Current action and preconditions to check: path_clear

Your task: For each precondition in the list above, predict whether it will hold at this action.

Consider the current scene as observed from the mobile robot's camera, and analyze the predicted future states of all dynamic agents (e.g., people, animals, vehicles, or any moving entities) within the NEXT SECOND.

IMPORTANT: Only answer "very likely" if you are absolutely certain—based on strong, clear evidence—that a dynamic agent will violate the precondition in the predicted future state. Do NOT answer "very likely" for unlikely, ambiguous, or low-probability risks.

Ask yourself for each precondition: Is there a high probability, with clear and convincing evidence, that the predicted future states of any dynamic agent will interfere with the predicted future state of the currently executing action within the NEXT SECOND, causing that precondition to fail?

Assess the risk level based on these predictions. Use "likely" or "very likely" if motions create a clear risk of interference.

Use "neutral" or "improbable" if agents are nearby but their predicted paths are clearly diverging or non-conflicting.

Failure Risk Categories: "very improbable", "improbable", "neutral", "likely", "very likely"

Answer Format: Output ONLY the probability_of_failure value from these categories: "very improbable", "improbable", "neutral", "likely", "very likely"

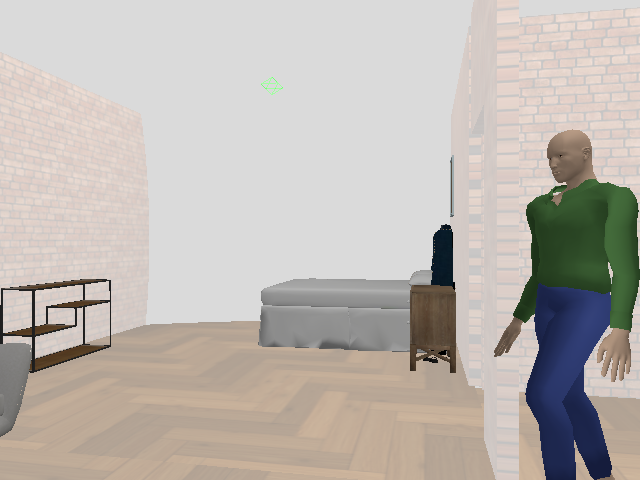

Answer: likely